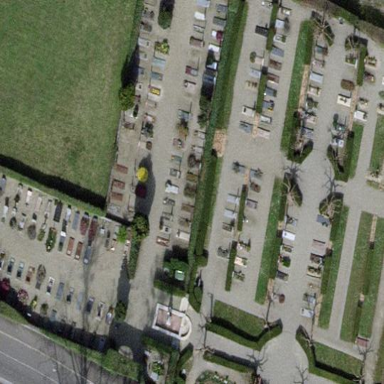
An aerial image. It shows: Cemetery.